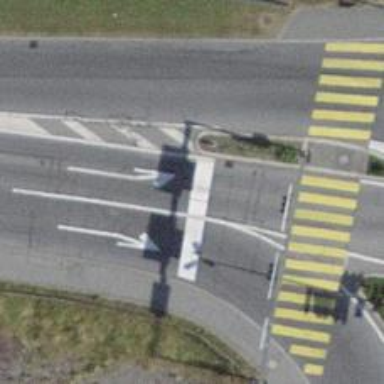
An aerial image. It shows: Road with traffic signals.